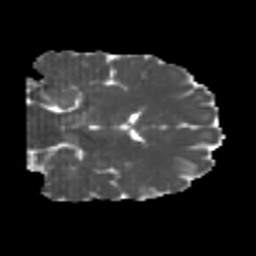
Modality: MD
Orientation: coronal
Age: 24
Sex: male
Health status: healthy
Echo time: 0.074 s